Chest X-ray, PA view. Patient: 52 years old, sex M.
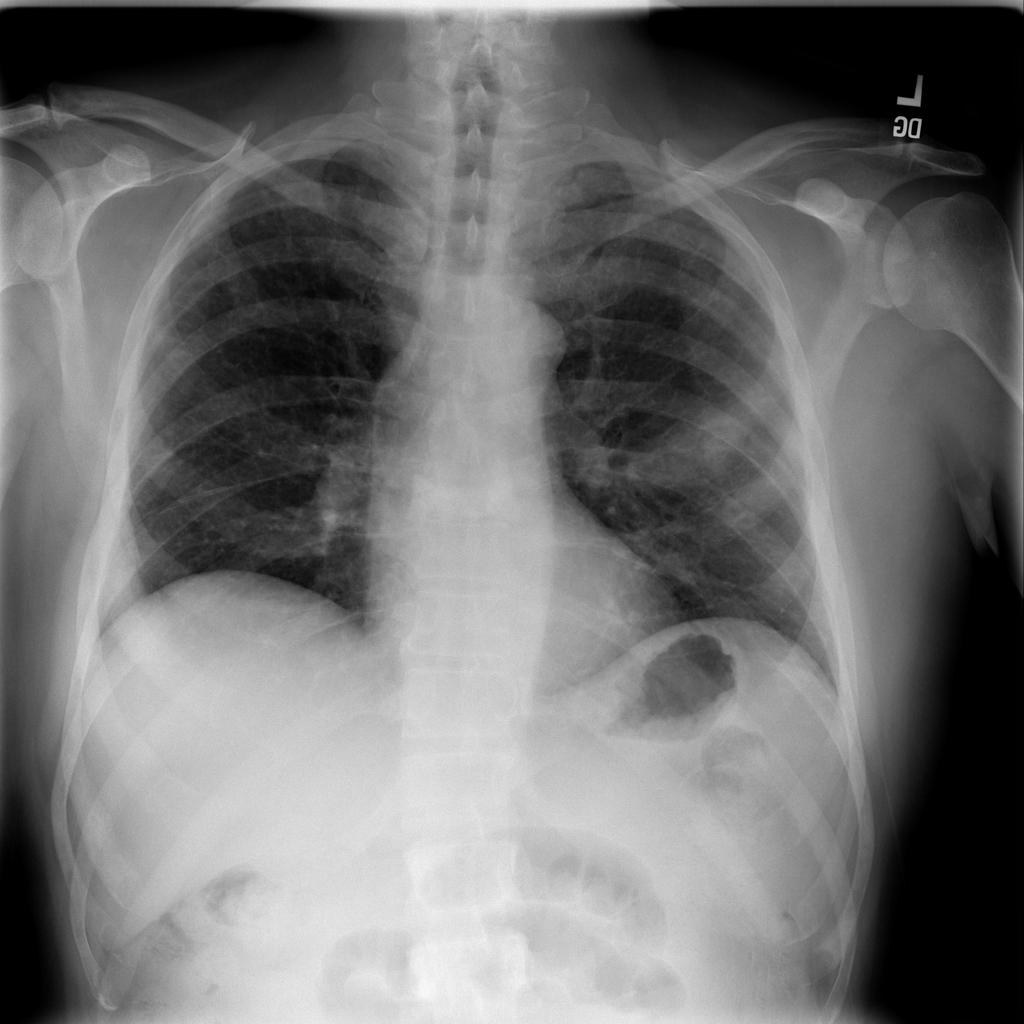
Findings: Fibrosis